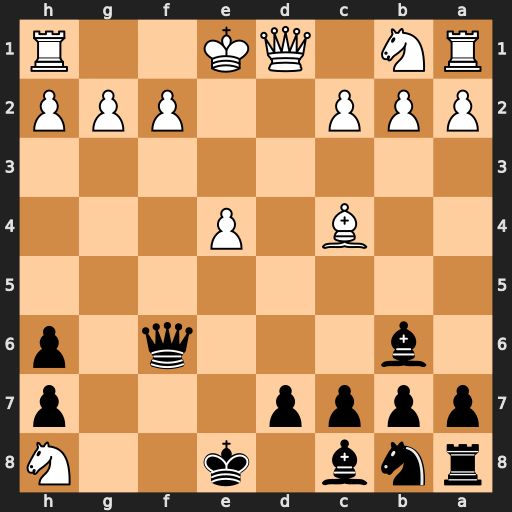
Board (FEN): rnb1k2N/pppp3p/1b3q1p/8/2B1P3/8/PPP2PPP/RN1QK2R
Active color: b
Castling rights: KQq
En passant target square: -
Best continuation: Qxf2#